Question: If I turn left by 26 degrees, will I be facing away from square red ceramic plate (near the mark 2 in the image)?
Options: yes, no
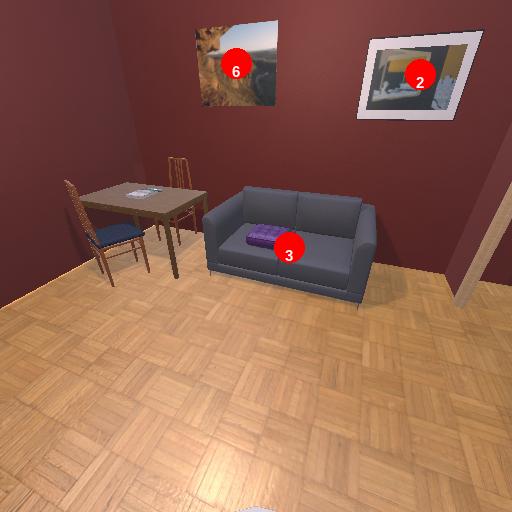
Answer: yes